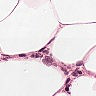
Metastatic tissue present: no